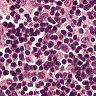
Metastatic tissue present: no